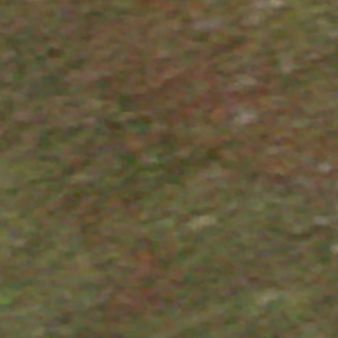
Label: other